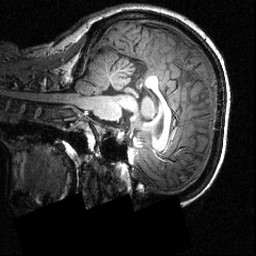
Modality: T1w
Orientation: sagittal
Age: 23
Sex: female
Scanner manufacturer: siemens
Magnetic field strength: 3.951 T
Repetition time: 1.5 s
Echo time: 0.00335 s